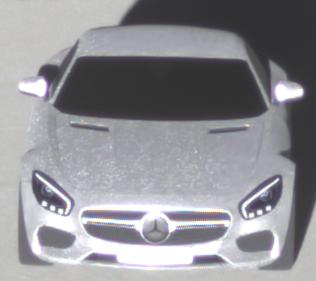
Make: Mercedes-Benz
Model: AMG GT Coupé
Detailed model: AMG GT (190) Coupé
Model produced from: 2014/10
Model produced until: 2017/01
Doors: 2
Color: white
Road condition: dry road
Daytime: sunrise or sunset
Contrast: high contrast